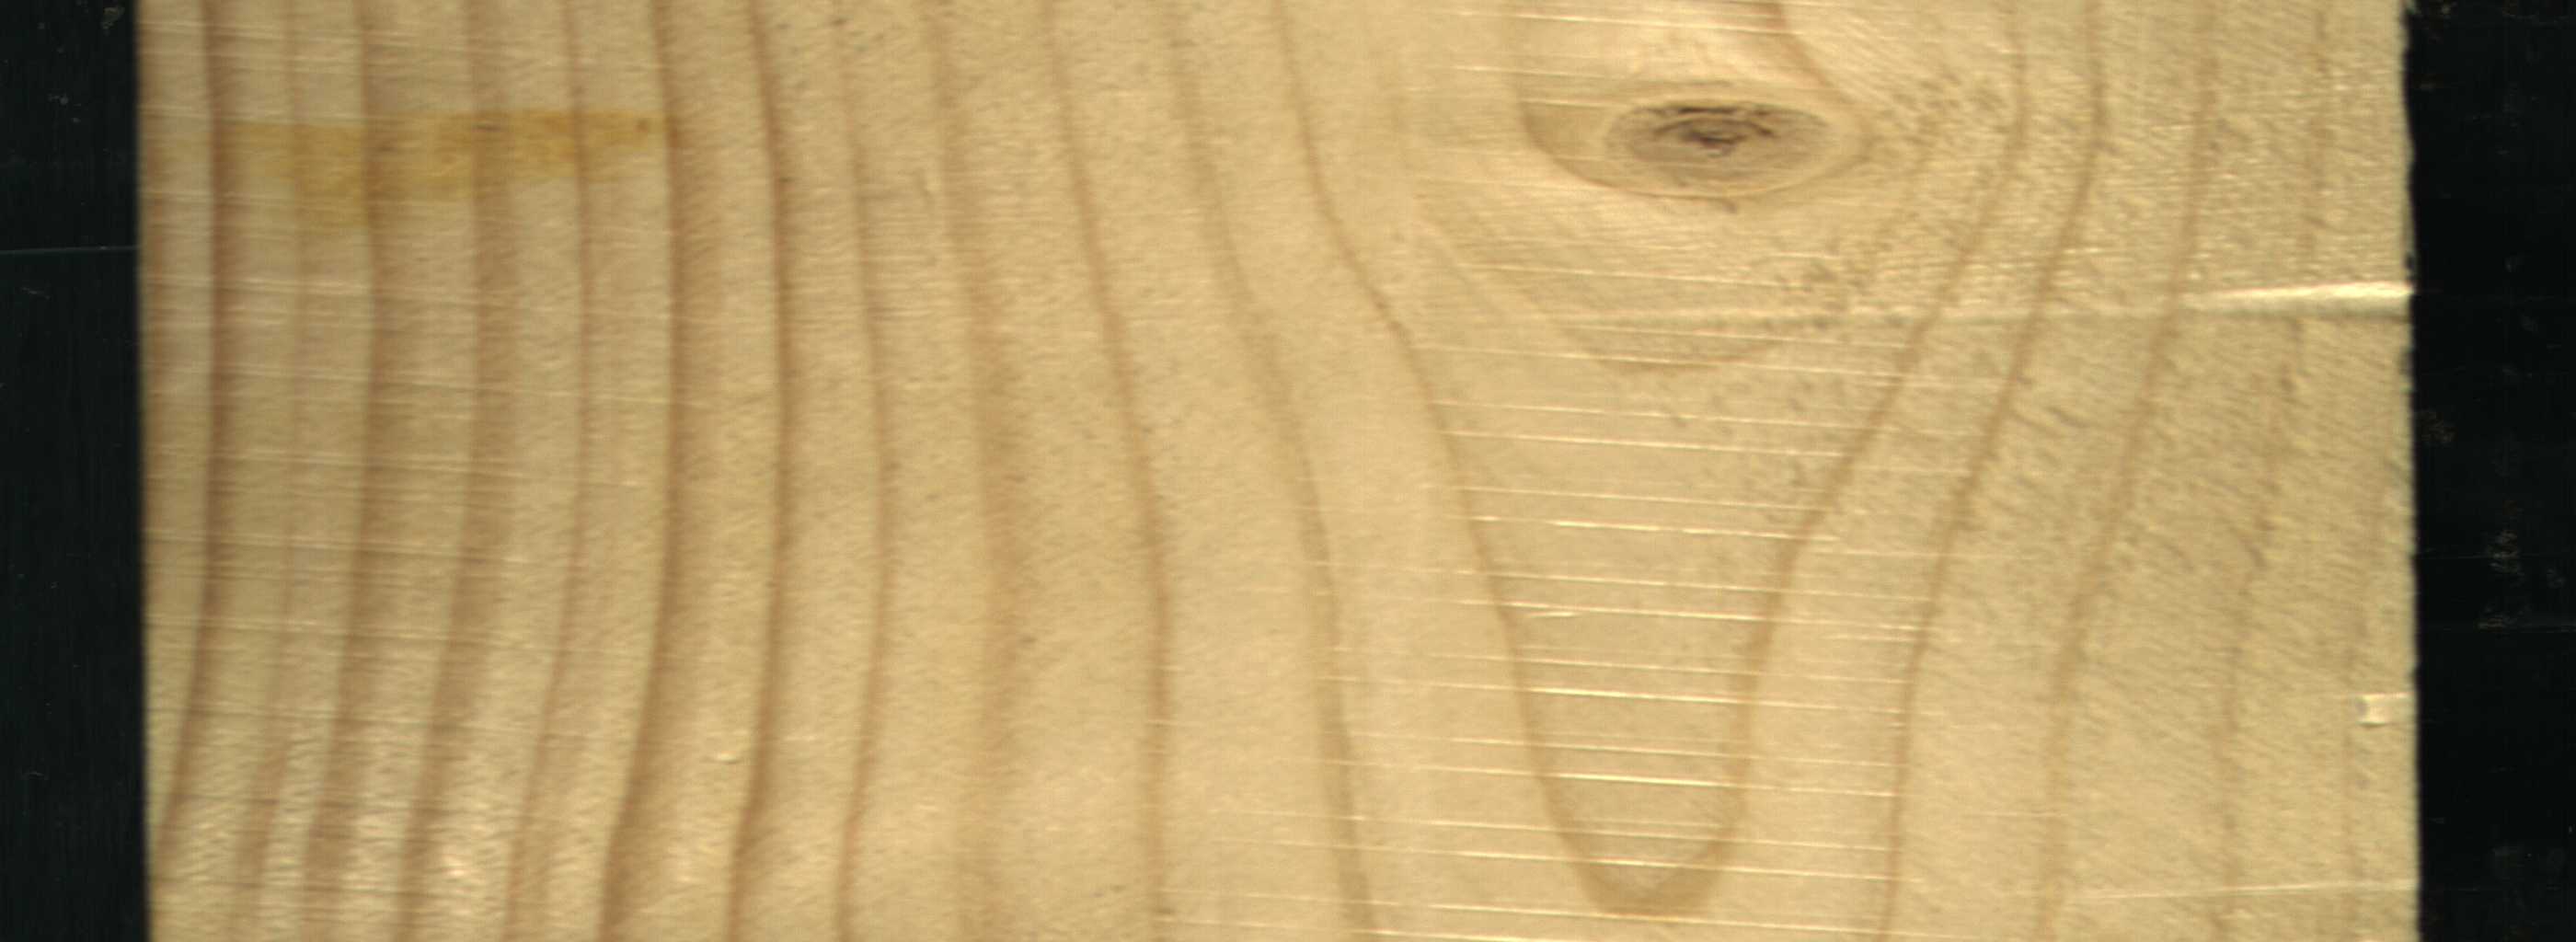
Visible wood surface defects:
resin
Live_Knot